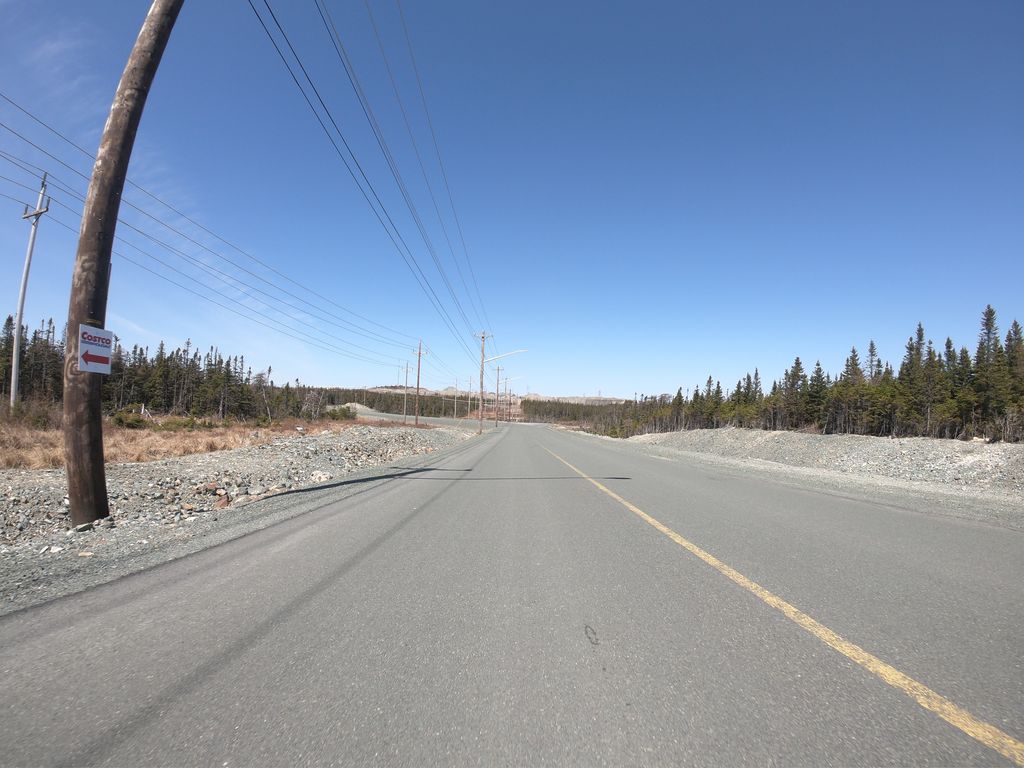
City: st_johns